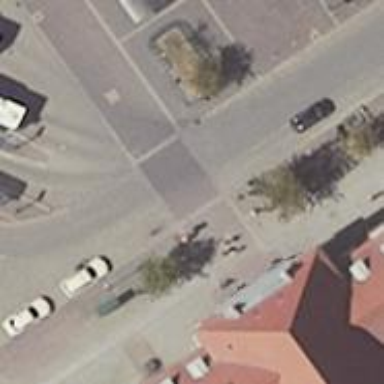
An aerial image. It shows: Uncontrolled zebra crossing on the road.